Question: I'm developing an app where the user can take up to 3 photo's which will eventually be added as attachment to an e-mail.
On an iPhone 3G with 4.2.1 AND on an iPhone 4 with 5.0.1 this works correctly, I can loop through the singleton and add the photo's from a dictionary to the attachment.
On an iPhone 4 with 4.3.3 the last photo will be added to the attachment but not correctly. The other two have a preview but the third one is added as a file (as seen in the screenshot below).
After receiving the mail with the attachments the third photo is only 4kb of size and when opened, only contains the icon.
The strange thing is, it works on an older device with an older iOS version, so I assume this is an OS bug.
Does anyone had any problems with iOS 4.3.3 and attachments? Am I doing something wrong? Is this a known bug with a known fix?
If you need any extra info, please dont hesitate to ask.
Regards,
Jasper

EDIT:
This has been reported to Apple and will be handled as a bug.
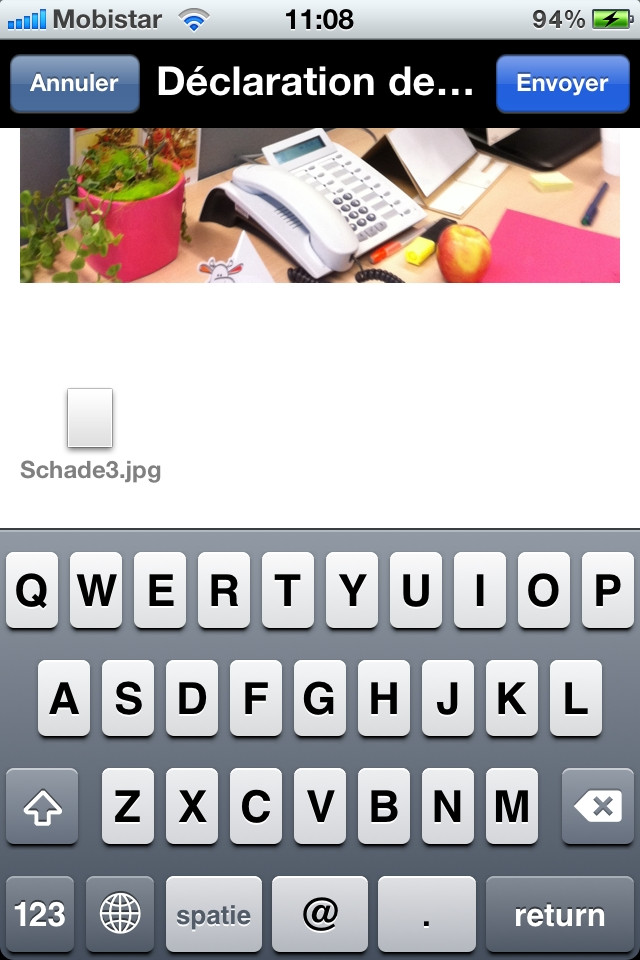
Answer: UPDATE:
Apple replied:
Hi,
This is a follow-up to Bug ID# <PHONE>.
Engineering has provided the following feedback regarding this issue:
If this works correctly with iOS 5.0.1 we currently have no plans to release a fix specifically for iOS 4.3.3.
If you have any questions or concern regarding this issue, please update your report directly (http://bugreport.apple.com).
Thank you for taking the time to notify us of this issue.
Regards,